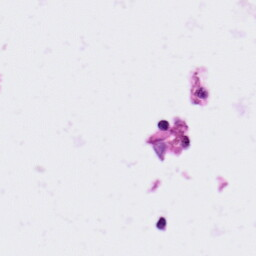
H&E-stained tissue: Ovarian